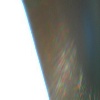
Label: sunburn